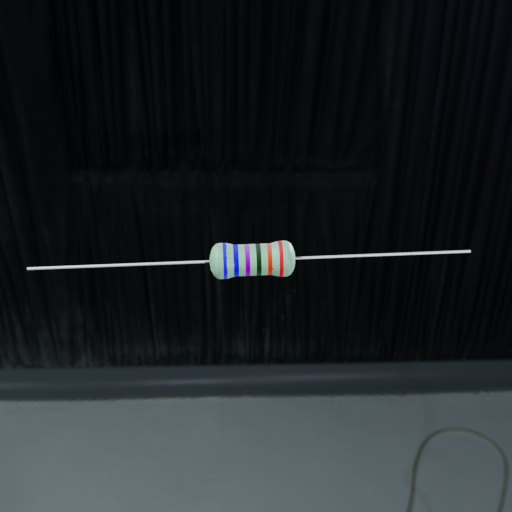
Resistor colour bands (in order): blue, blue, violet, black, red, red